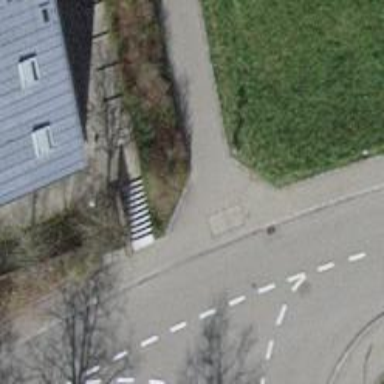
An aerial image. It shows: Road with steps.